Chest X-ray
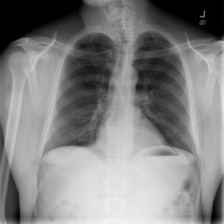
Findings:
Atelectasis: negative
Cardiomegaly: negative
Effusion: negative
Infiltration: negative
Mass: negative
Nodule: negative
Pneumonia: negative
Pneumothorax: negative
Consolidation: negative
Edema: negative
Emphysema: negative
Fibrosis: negative
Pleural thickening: negative
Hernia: negative